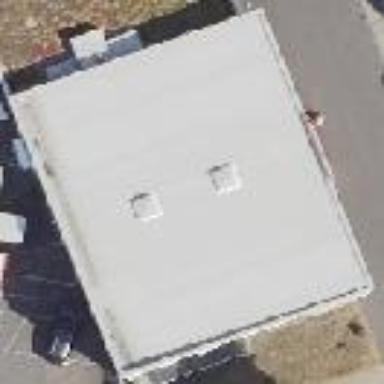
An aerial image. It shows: Commercial building housing car repair shop.